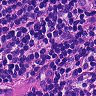
Metastatic tissue present: yes